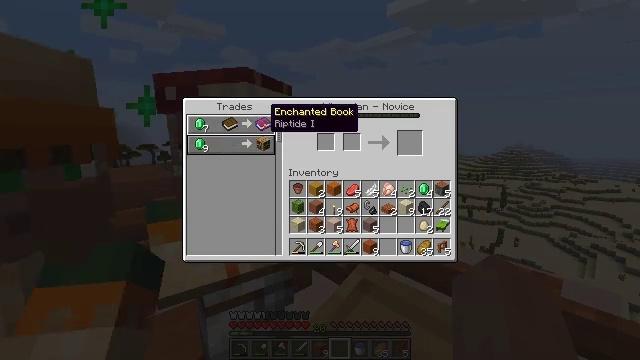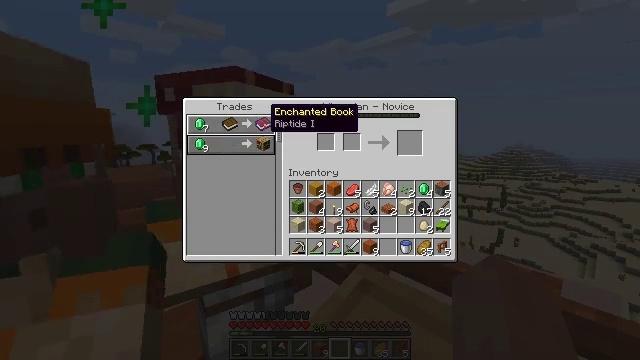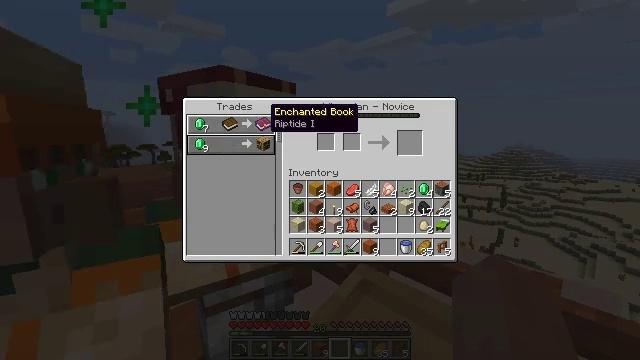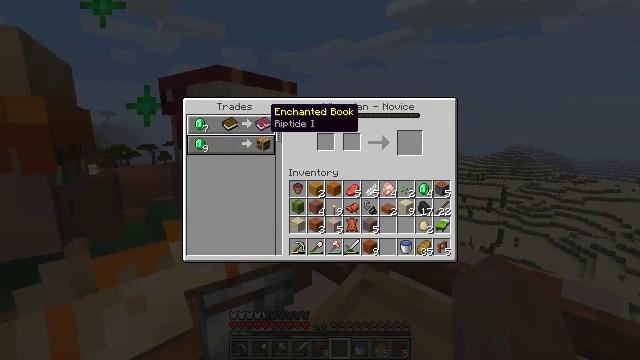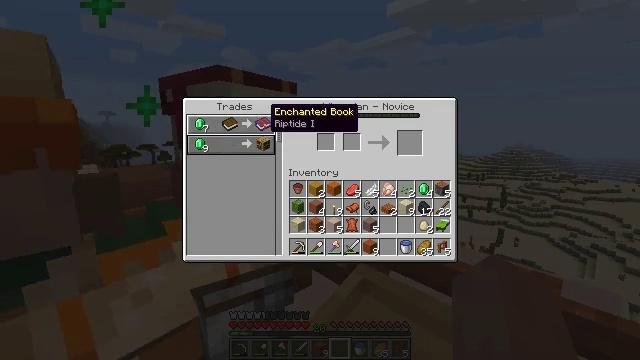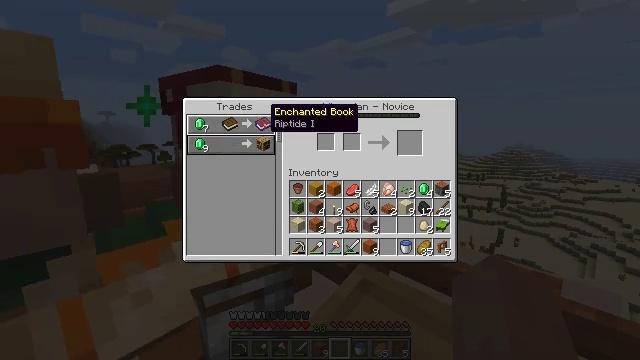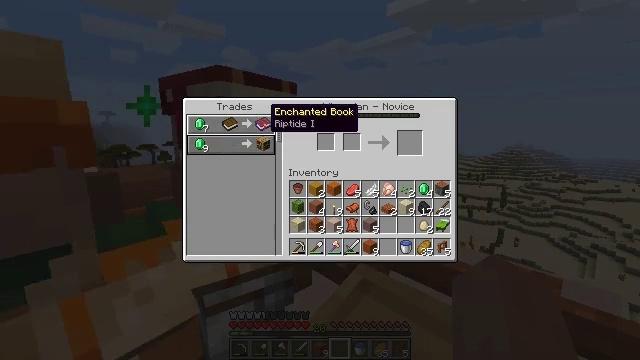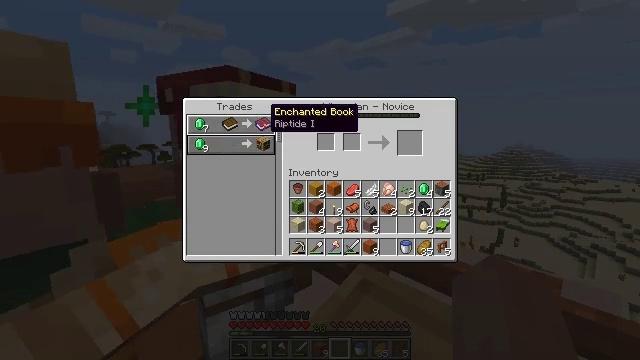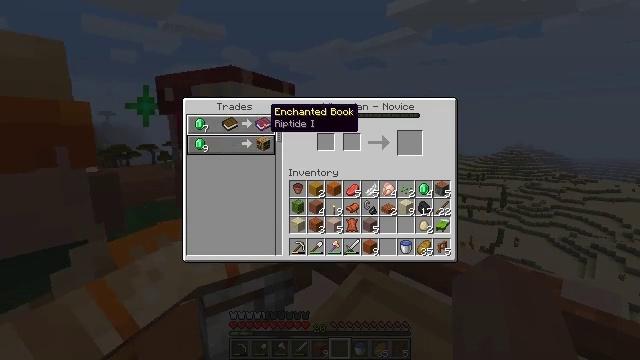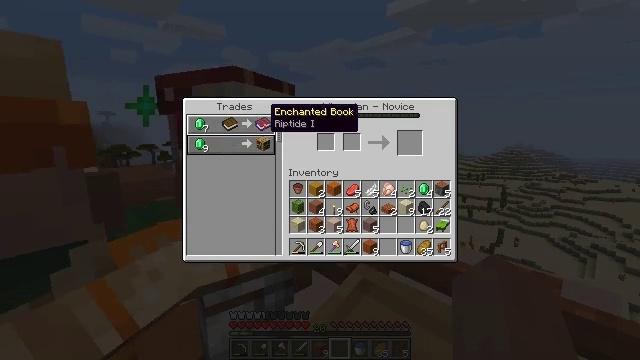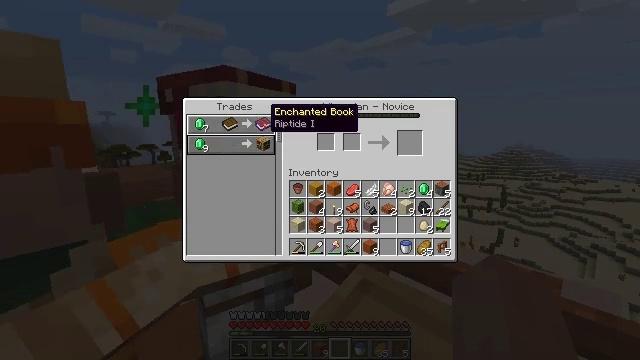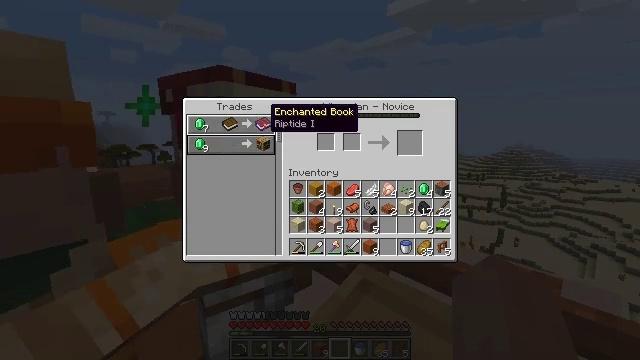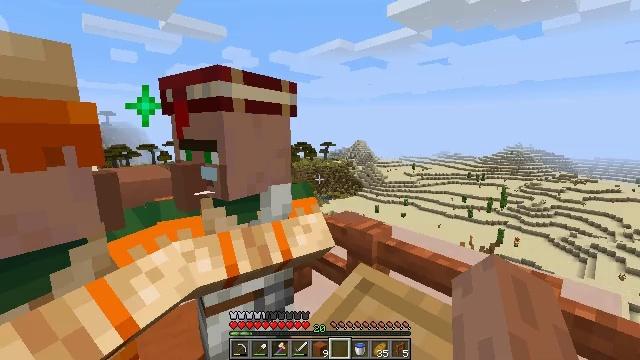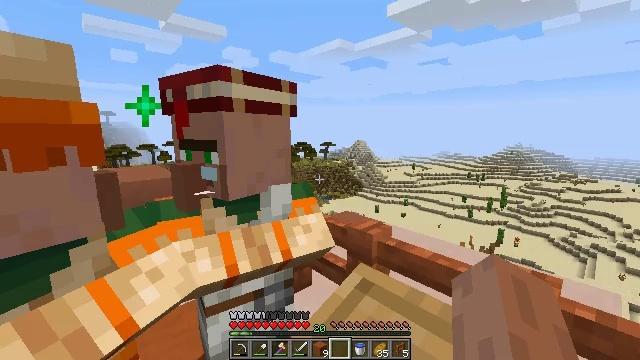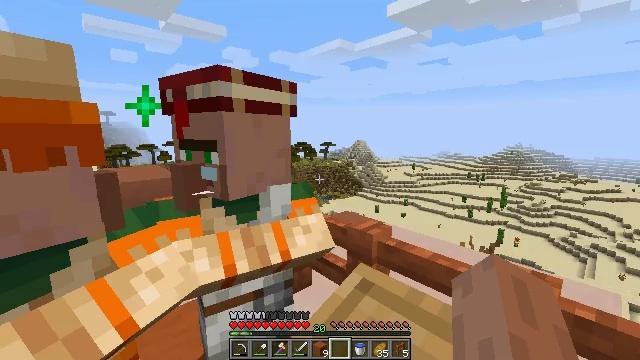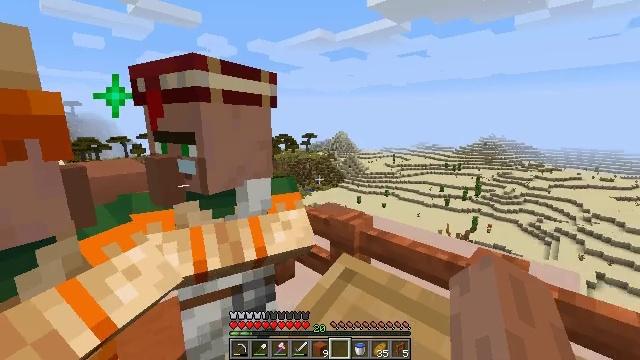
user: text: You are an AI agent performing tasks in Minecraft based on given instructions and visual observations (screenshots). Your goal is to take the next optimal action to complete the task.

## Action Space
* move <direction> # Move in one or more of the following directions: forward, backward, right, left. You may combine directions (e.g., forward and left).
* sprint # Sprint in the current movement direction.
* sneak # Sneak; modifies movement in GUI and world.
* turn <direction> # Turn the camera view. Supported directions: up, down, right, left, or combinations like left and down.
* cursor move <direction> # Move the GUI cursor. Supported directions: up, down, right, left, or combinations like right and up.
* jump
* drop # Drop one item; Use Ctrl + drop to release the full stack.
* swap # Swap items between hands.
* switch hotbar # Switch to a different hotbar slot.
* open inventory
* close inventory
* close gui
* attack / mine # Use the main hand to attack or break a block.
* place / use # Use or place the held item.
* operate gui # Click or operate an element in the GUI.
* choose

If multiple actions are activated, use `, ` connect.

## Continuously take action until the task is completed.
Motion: motion action
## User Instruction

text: Retrieve the lectern from the structure.
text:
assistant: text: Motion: no_op
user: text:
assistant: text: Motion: no_op
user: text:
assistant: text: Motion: no_op
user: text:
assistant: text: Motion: no_op
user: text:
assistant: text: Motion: no_op
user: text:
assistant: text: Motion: no_op
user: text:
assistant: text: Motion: no_op
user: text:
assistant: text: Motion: no_op
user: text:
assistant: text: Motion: no_op
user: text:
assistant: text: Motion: no_op
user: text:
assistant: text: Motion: no_op
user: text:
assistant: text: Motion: no_op
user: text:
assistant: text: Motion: close gui
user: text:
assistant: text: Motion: no_op
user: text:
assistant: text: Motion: turn right and down
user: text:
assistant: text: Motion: turn right and down
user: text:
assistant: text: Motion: turn right and down
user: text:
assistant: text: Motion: turn right and down
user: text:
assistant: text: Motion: turn right and down
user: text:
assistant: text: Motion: move back, turn right and down
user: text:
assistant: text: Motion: move back, turn right and down
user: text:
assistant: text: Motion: move back, turn down
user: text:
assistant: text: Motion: no_op
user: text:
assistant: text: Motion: no_op
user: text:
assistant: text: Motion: no_op
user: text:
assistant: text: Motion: turn up
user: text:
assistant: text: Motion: no_op
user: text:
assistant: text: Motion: no_op
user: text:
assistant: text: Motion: turn up
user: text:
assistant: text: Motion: turn up